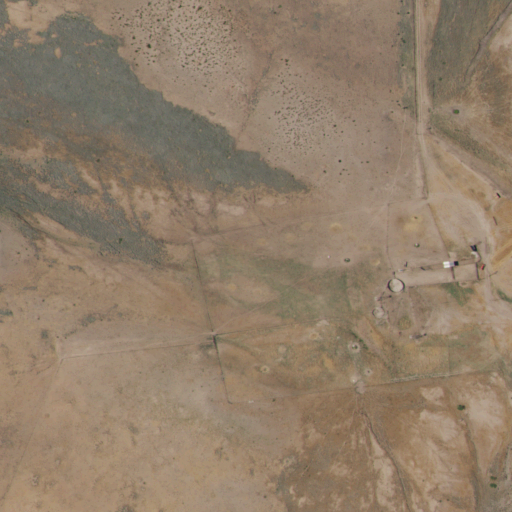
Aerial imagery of valley in New Mexico named Chandler Draw containing shrub and grassland